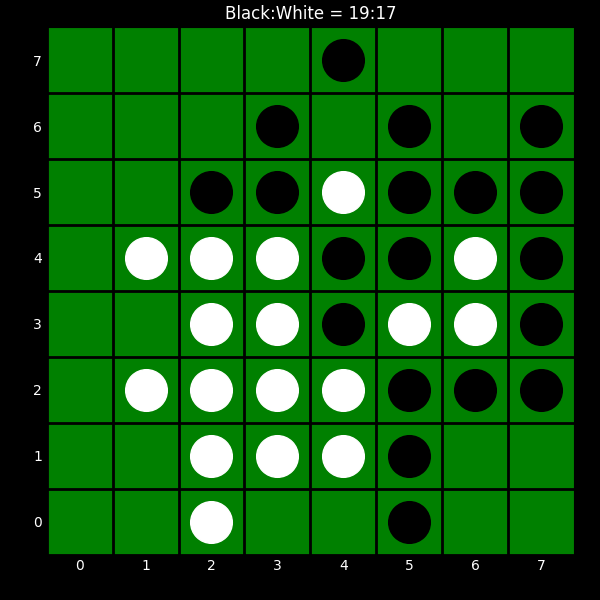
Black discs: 19
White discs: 17